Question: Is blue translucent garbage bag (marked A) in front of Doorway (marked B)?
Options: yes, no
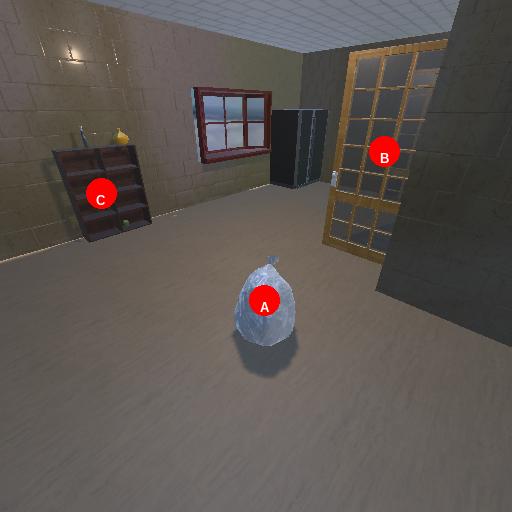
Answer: yes